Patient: sex F, age 54
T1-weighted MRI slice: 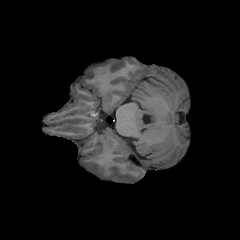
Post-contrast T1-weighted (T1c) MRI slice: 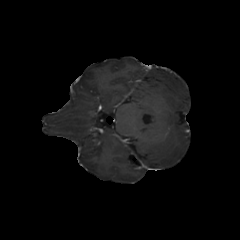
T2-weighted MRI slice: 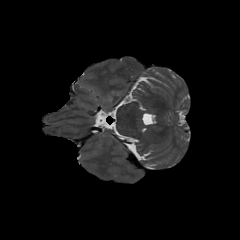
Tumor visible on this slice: no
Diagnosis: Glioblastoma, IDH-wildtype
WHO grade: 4